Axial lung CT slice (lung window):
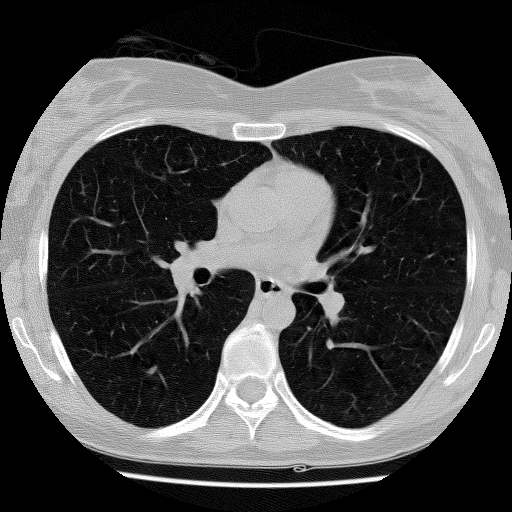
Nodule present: no